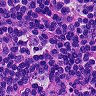
Metastatic tissue present: no